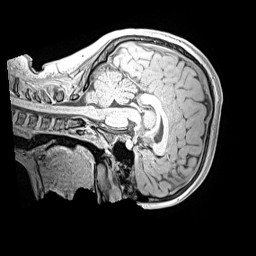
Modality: MP2RAGE
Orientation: sagittal
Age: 10
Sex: female
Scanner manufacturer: siemens
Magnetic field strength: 3 T
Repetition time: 4 s
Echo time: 0.00299 s